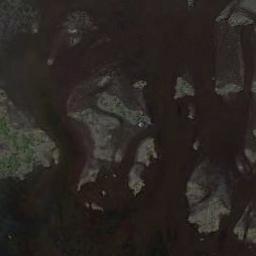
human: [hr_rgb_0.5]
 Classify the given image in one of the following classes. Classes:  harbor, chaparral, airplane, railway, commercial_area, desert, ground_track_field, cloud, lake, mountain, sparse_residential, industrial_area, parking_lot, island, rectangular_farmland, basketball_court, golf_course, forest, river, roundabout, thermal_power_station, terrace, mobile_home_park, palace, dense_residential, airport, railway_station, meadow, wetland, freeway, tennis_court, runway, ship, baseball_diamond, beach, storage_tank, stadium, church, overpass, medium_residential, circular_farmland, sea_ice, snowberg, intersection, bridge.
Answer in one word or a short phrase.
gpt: wetland